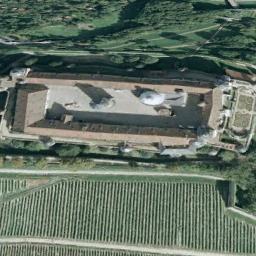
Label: palace